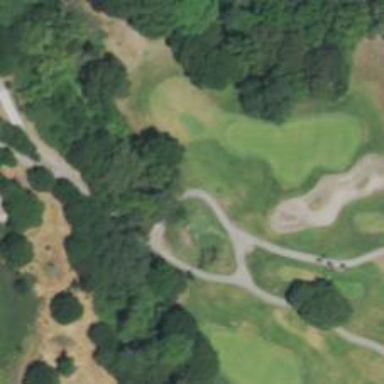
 featuring footway path along with golf path."